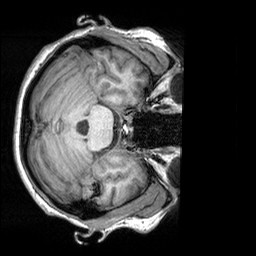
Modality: T1w
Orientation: axial
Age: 33
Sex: female
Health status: healthy
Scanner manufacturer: siemens
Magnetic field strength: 3 T
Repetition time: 2.3 s
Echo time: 0.00303 s